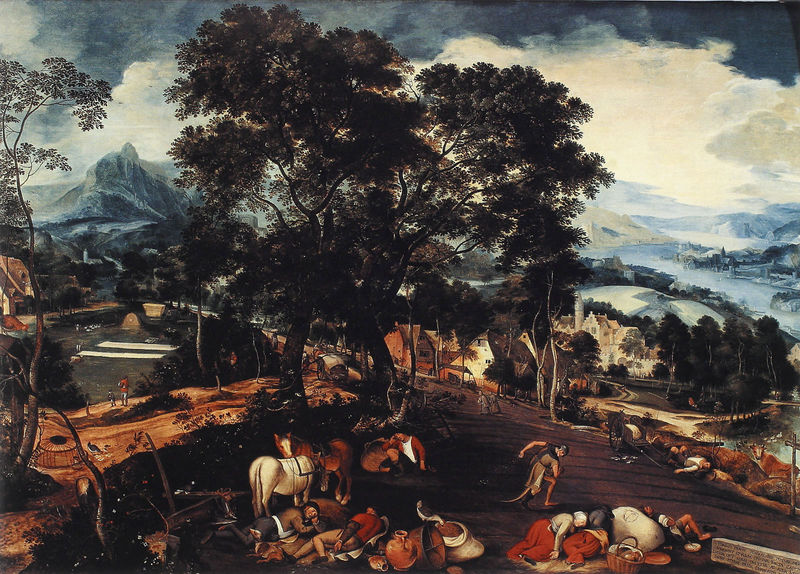
Titel: Landschaft mit Unkraut säendem Satan
Künstler: Pieter Baltens
Institution: Privatsammlung
Schlagwörter: baum, himmel, wolken, bäume, fluss, landschaft, menschen, stadt, ufer, männer, hunde, rot, niederlande, feld, natur, land, pferd, pferde, krug, schlafen, bäuerin, heu, berge, gebirge, dorf, kuh, rind, picknick, rast, inschrift, bauer, dieb, schimmel, breughel, brueghel, heuballen, sprichwort, bleiche, n, 1570, 1530